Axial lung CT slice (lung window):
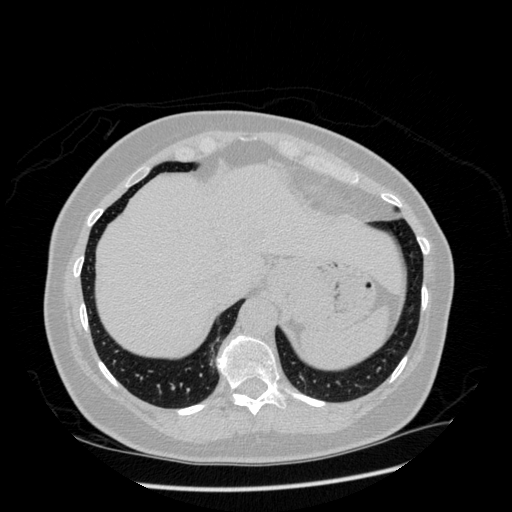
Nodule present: no